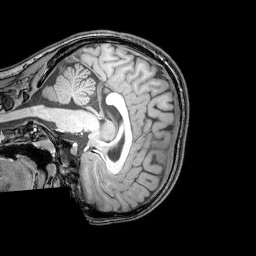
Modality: T1w
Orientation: sagittal
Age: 20
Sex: female
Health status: healthy
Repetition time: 0.081 s
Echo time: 0.037 s